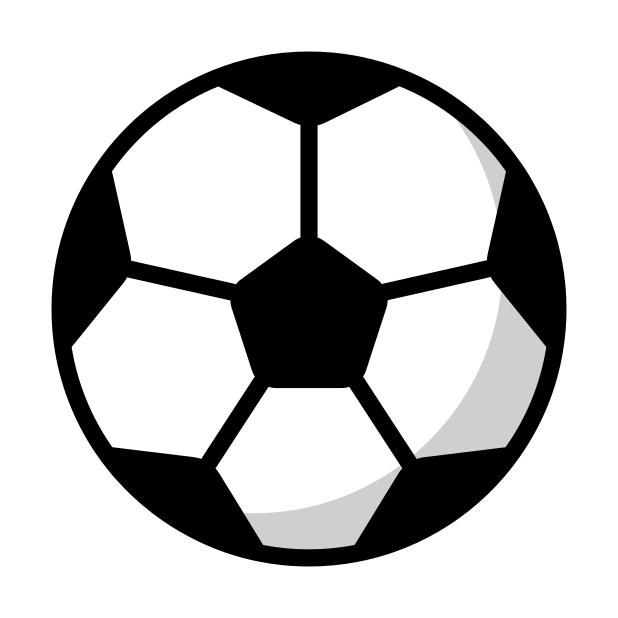
soccer ball